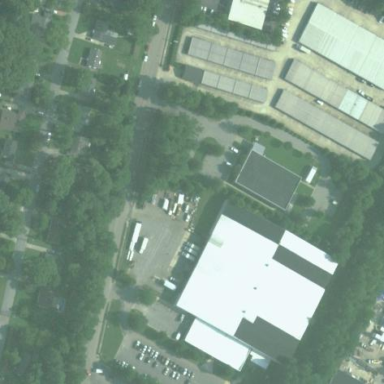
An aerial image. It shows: Commercial building.